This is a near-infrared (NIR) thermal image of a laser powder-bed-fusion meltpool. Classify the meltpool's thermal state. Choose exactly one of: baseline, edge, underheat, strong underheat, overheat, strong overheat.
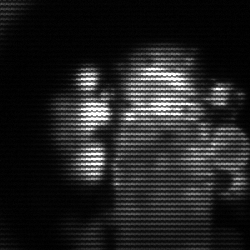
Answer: strong underheat